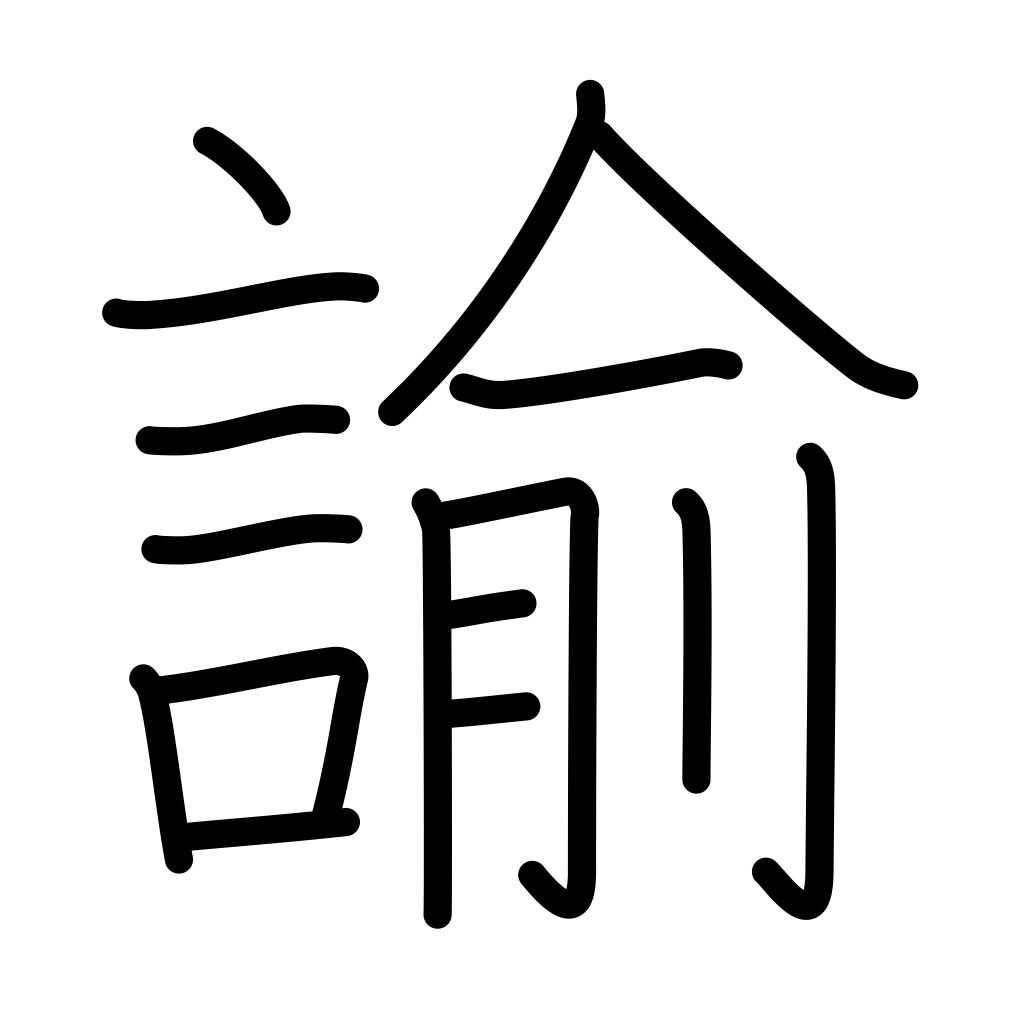
Meaning: rebuke, admonish, charge, warn, persuade